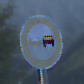
Verkehrszeichen: Ueberholverbot
Umgebung: Outdoor, RoadRail
Tageszeit: SunriseSunset
Wetter: Clear
Licht: Natural
Jahreszeit: NotSpecified
Kontrast: LowContrast